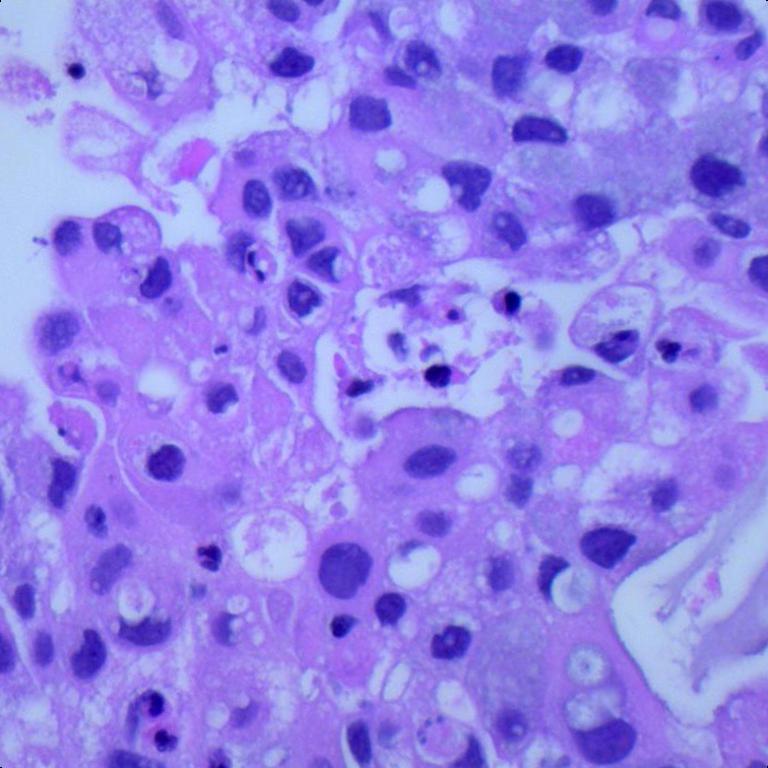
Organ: lung
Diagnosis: adenocarcinomas